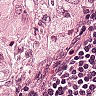
Metastatic tissue present: yes